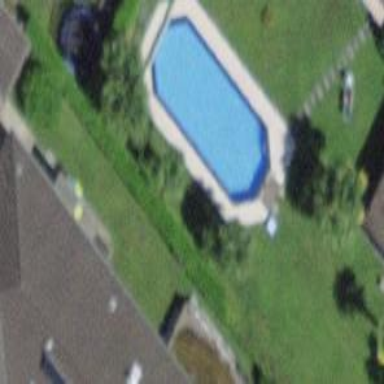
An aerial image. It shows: Swimming pool located in leisure land.